Interaction volume radius: 10 \u00c5
Interaction volume height: 15 \u00c5
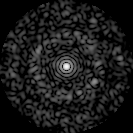
Disorder parameter: 0.8194